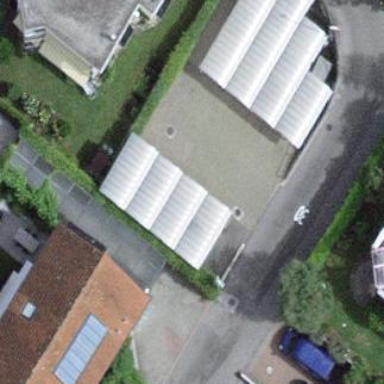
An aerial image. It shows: View of roof of building.